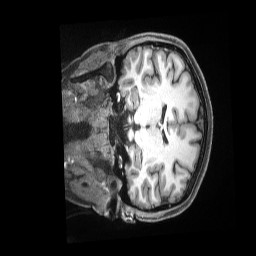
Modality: T1w
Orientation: coronal
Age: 27
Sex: female
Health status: ill
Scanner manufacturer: siemens
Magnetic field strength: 3 T
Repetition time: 2.5 s
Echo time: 0.00181 s